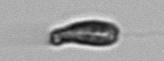
Label: Pseudochattonella_farcimen